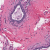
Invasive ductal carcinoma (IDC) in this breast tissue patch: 0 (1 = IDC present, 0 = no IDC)